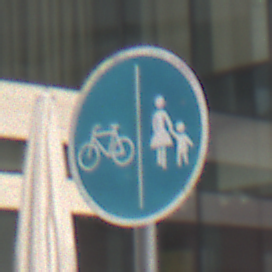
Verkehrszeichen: GetrennterRadUndGehwegRadwegLinks
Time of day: Midday
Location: Outdoor (Urban)
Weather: Overcast
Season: NotSpecified
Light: Natural